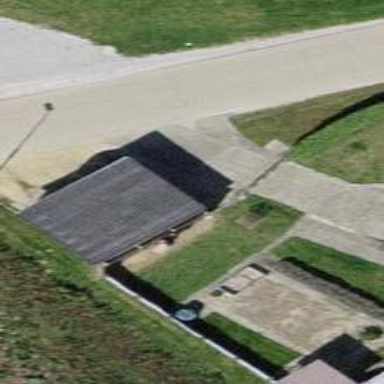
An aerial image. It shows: Garage building.